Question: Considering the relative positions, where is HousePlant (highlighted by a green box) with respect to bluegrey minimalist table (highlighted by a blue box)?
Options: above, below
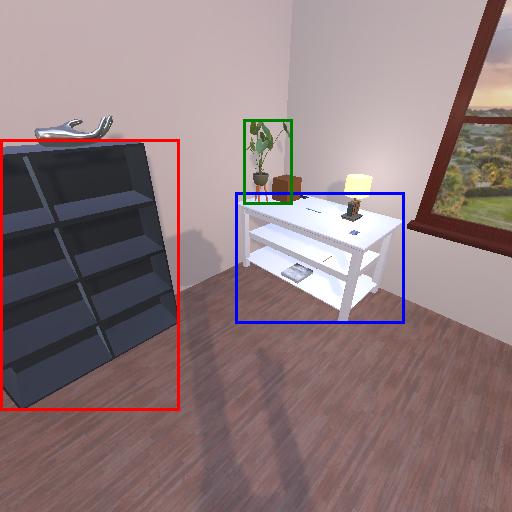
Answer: above